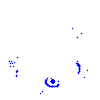
Particle: kaon